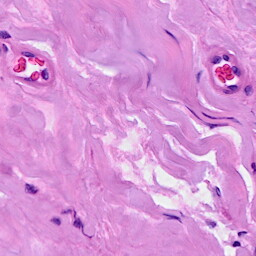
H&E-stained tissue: Breast